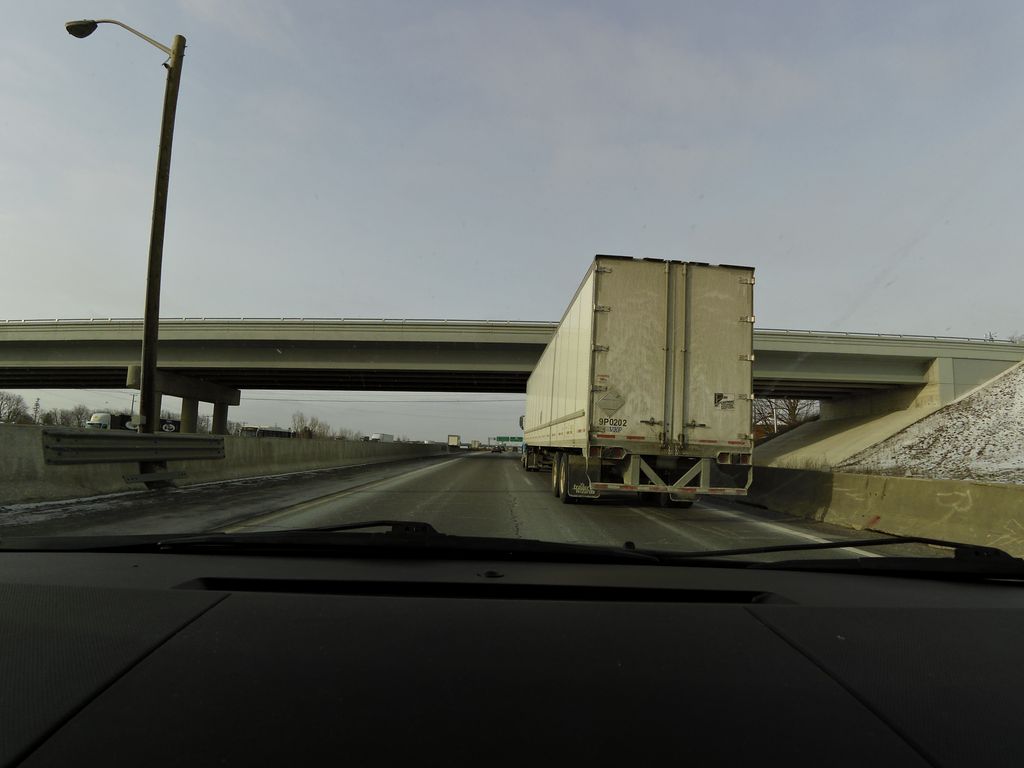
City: kitchener-waterloo